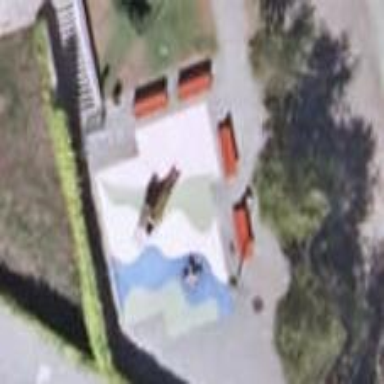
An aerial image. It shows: Playground area for leisure land.